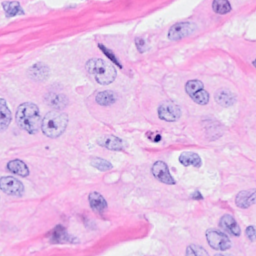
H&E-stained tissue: Breast